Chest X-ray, AP view. Patient: 26 years old, sex M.
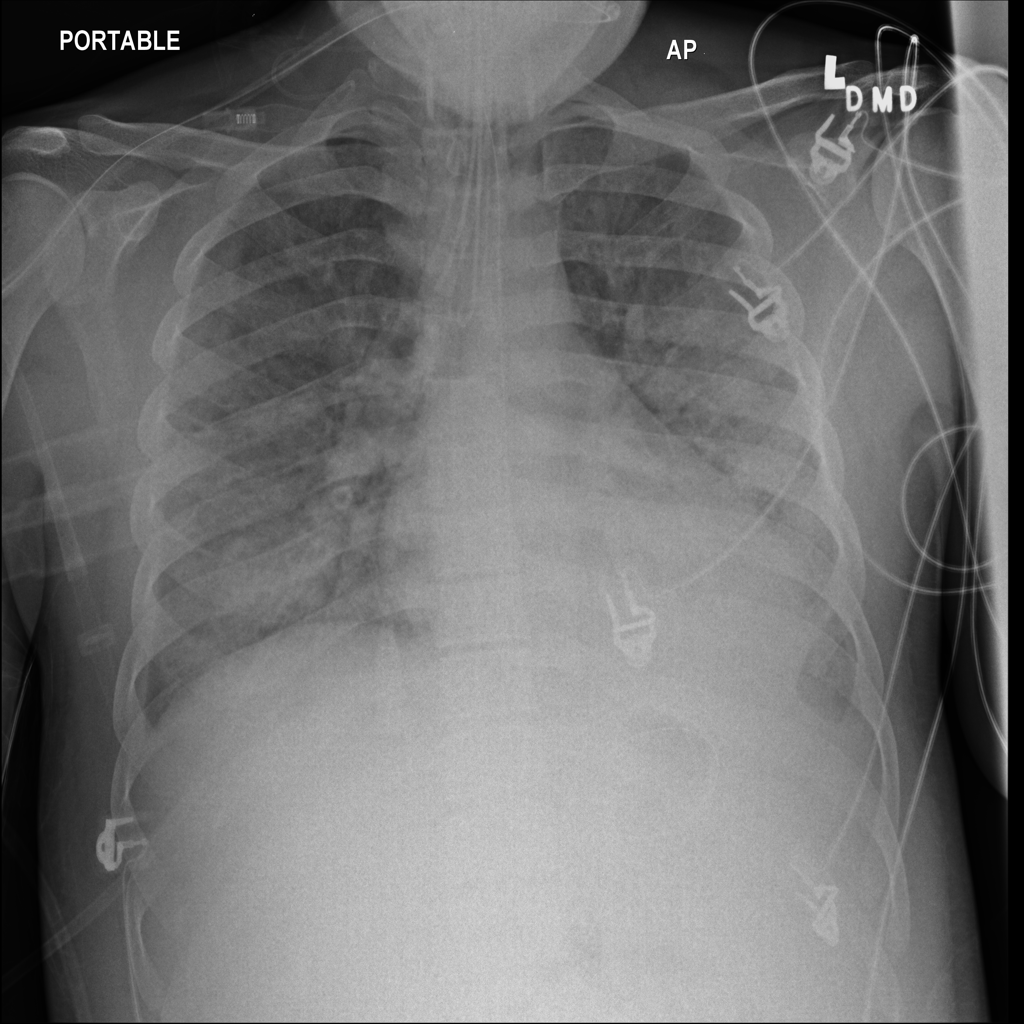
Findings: Infiltration